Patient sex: M
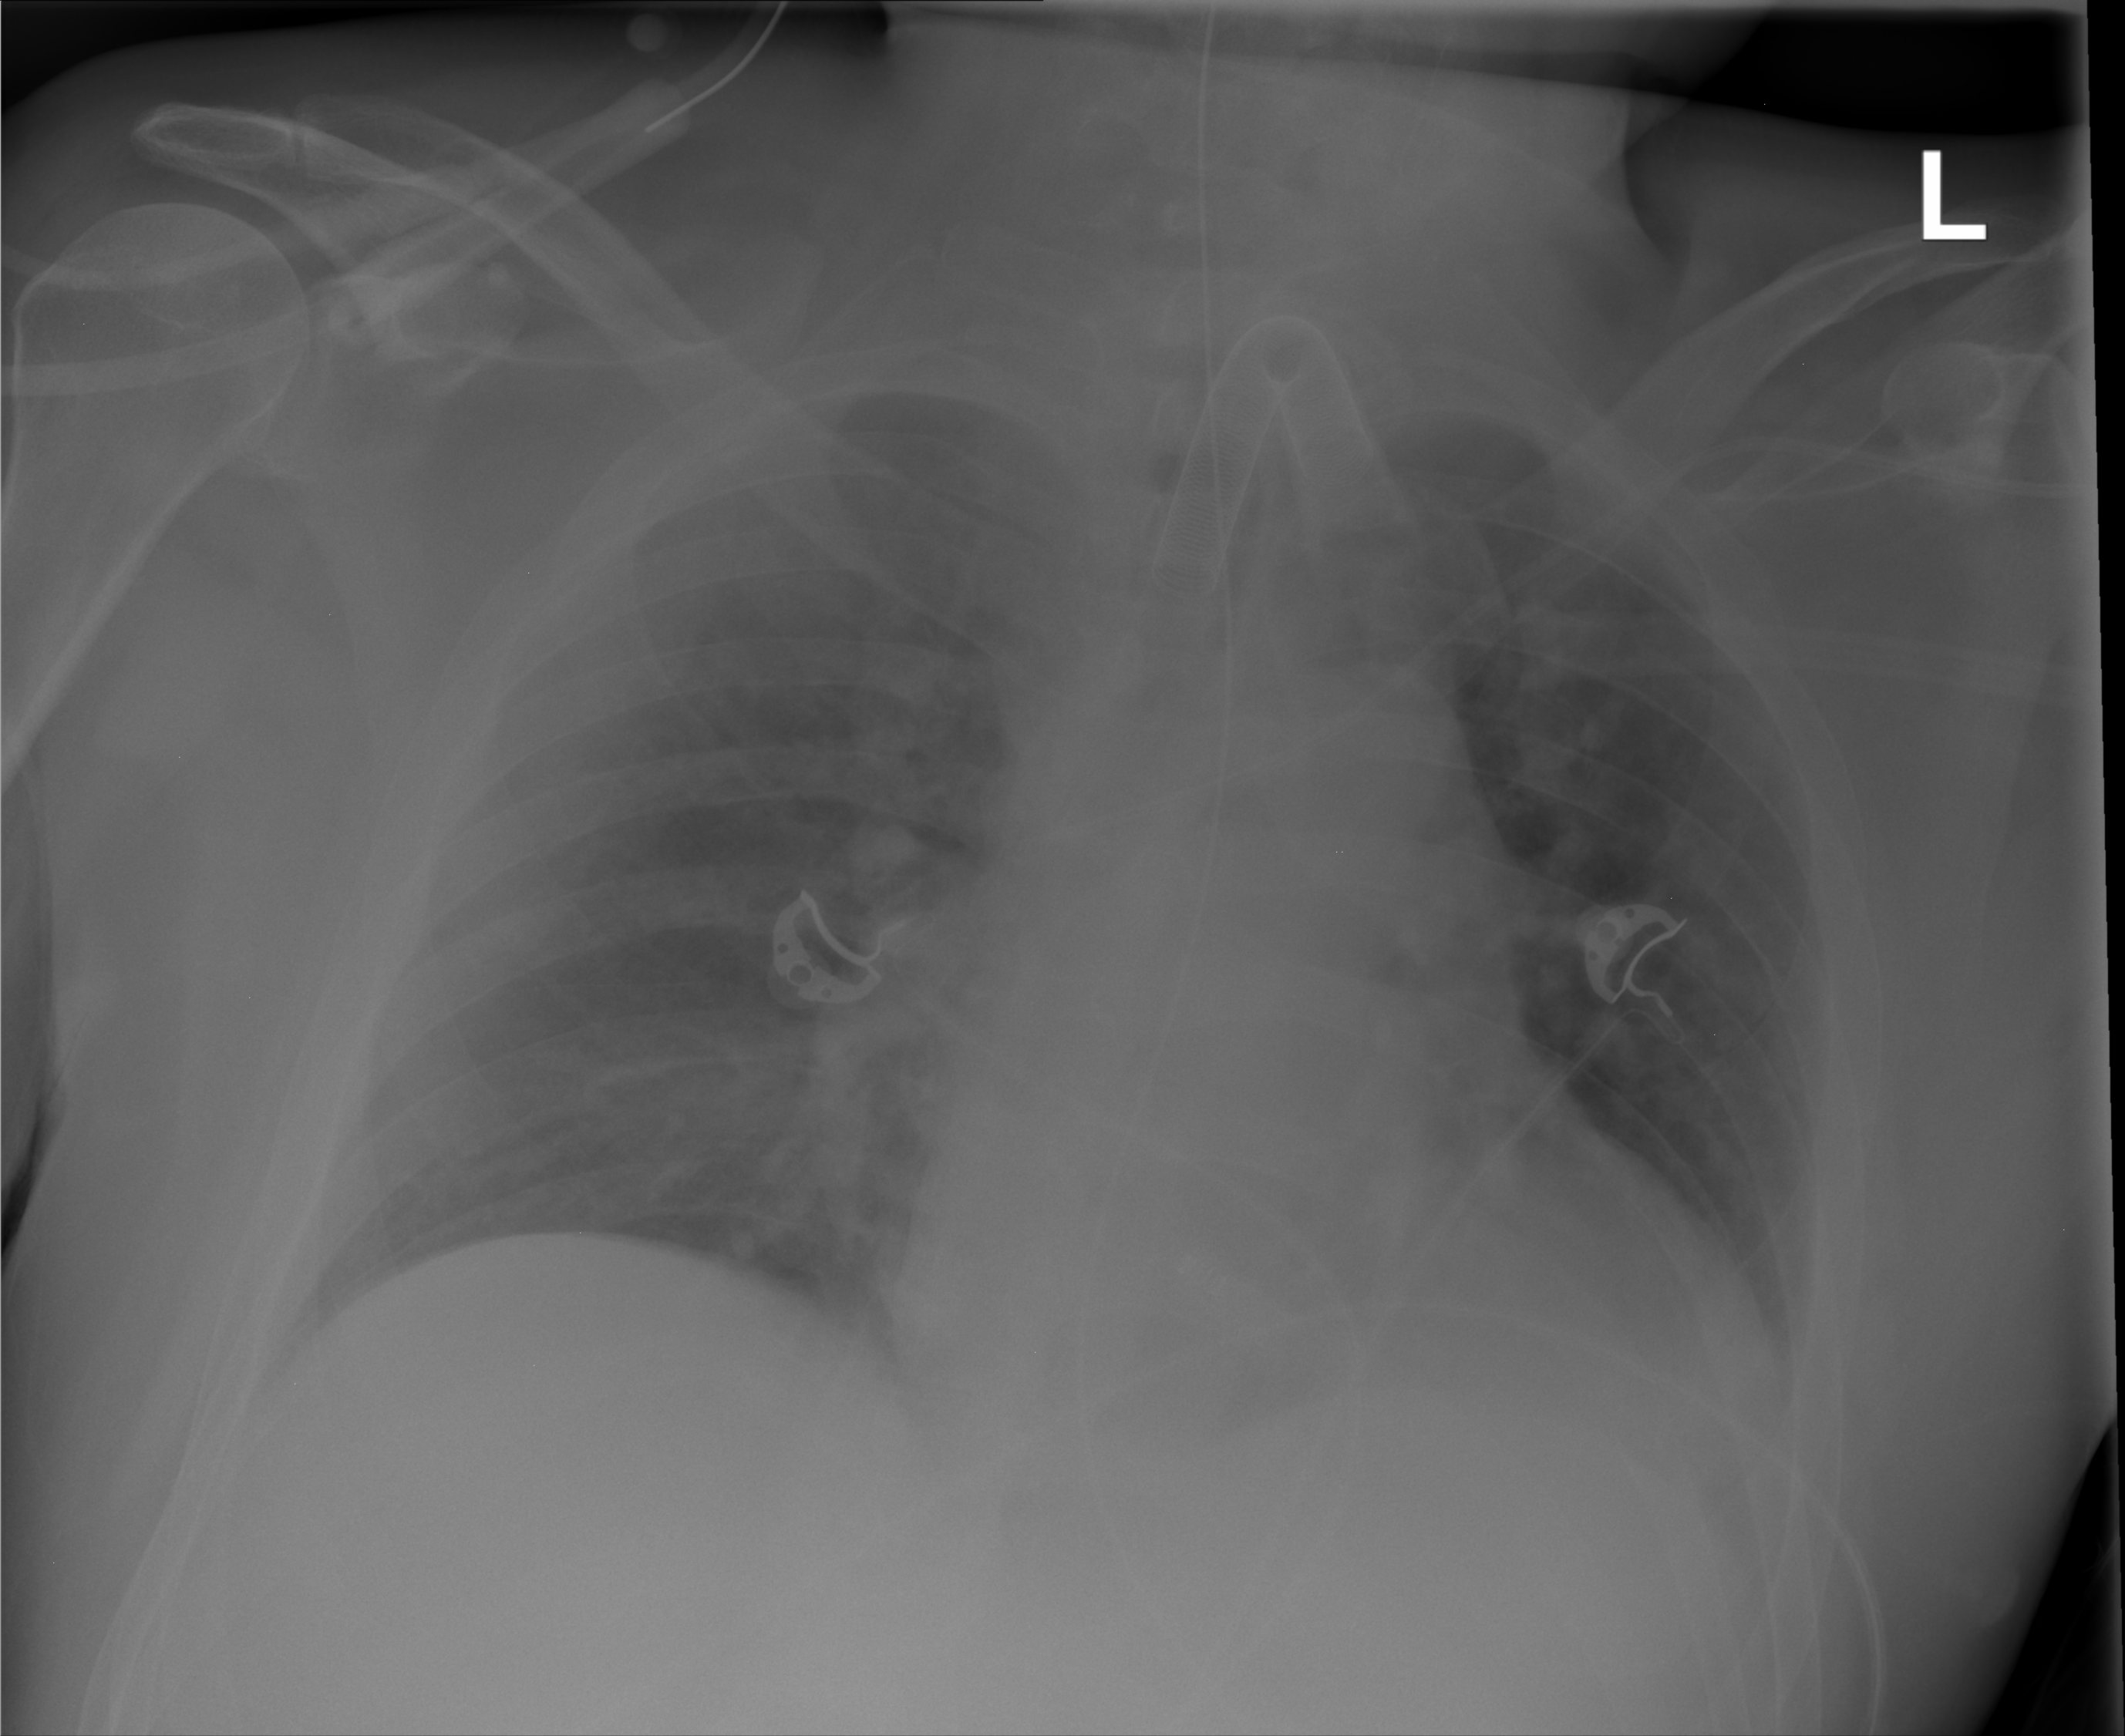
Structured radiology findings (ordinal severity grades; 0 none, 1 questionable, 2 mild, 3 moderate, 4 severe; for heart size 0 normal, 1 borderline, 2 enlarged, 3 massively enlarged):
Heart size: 1
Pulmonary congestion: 2
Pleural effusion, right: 1
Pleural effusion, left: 2
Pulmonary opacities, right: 2
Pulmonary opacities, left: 0
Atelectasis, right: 0
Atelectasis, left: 0